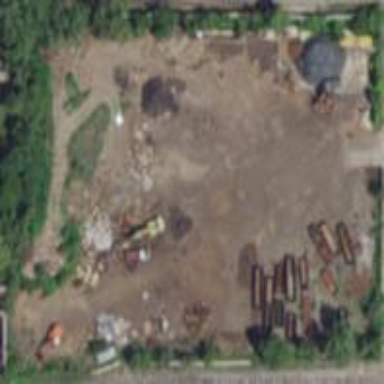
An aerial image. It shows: Scrap yard situated in industrial area.